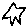
Label: star